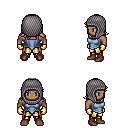
a pixel art fantasy rpg character, male body template, human, dark skin, blue vest, gold greaves, white blonde loose hair, chain hood, gold gloves, brown shoes, four views (front, back, left, right), 2x2 character sprite sheet, small pixel art, hard edges, no anti-aliasing